Field crop: maize
Growth stage: 2
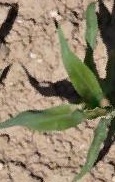
Species: maize